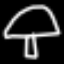
Label: mushroom